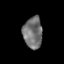
Tissue: prostate
Cell type: T cells
Senescence score: 0.3224
Nuclear area (px): 595
Mean DAPI intensity: 113.489